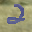
Label: 2